Interaction volume radius: 5 \u00c5
Interaction volume height: 15 \u00c5
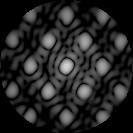
Disorder parameter: 0.1687